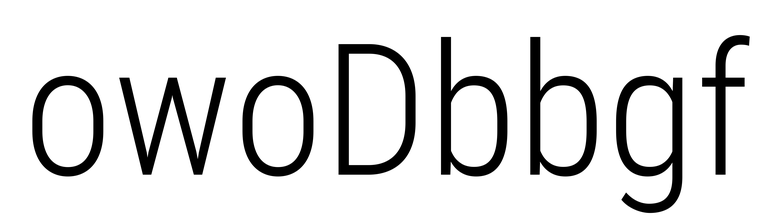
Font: Roboto_Condensed_Light